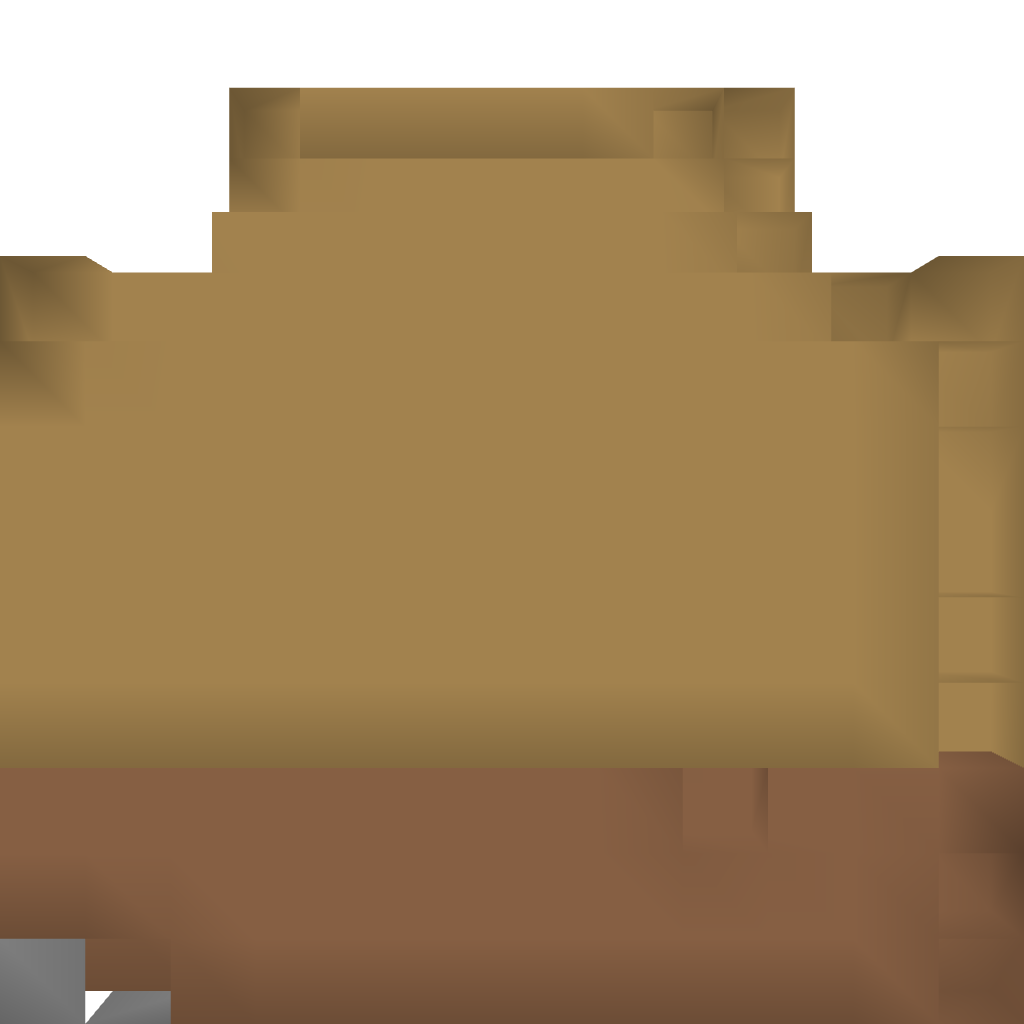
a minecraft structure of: Cannon